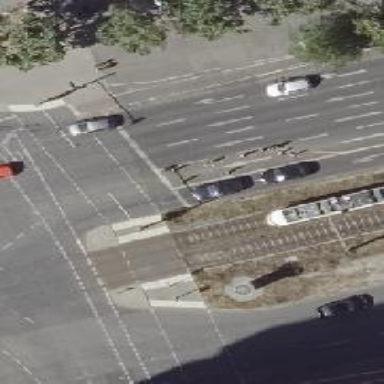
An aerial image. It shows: Footway that serves as traffic island.